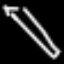
Label: pencil